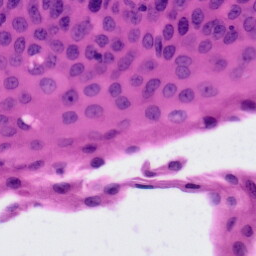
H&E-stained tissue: Tonsil